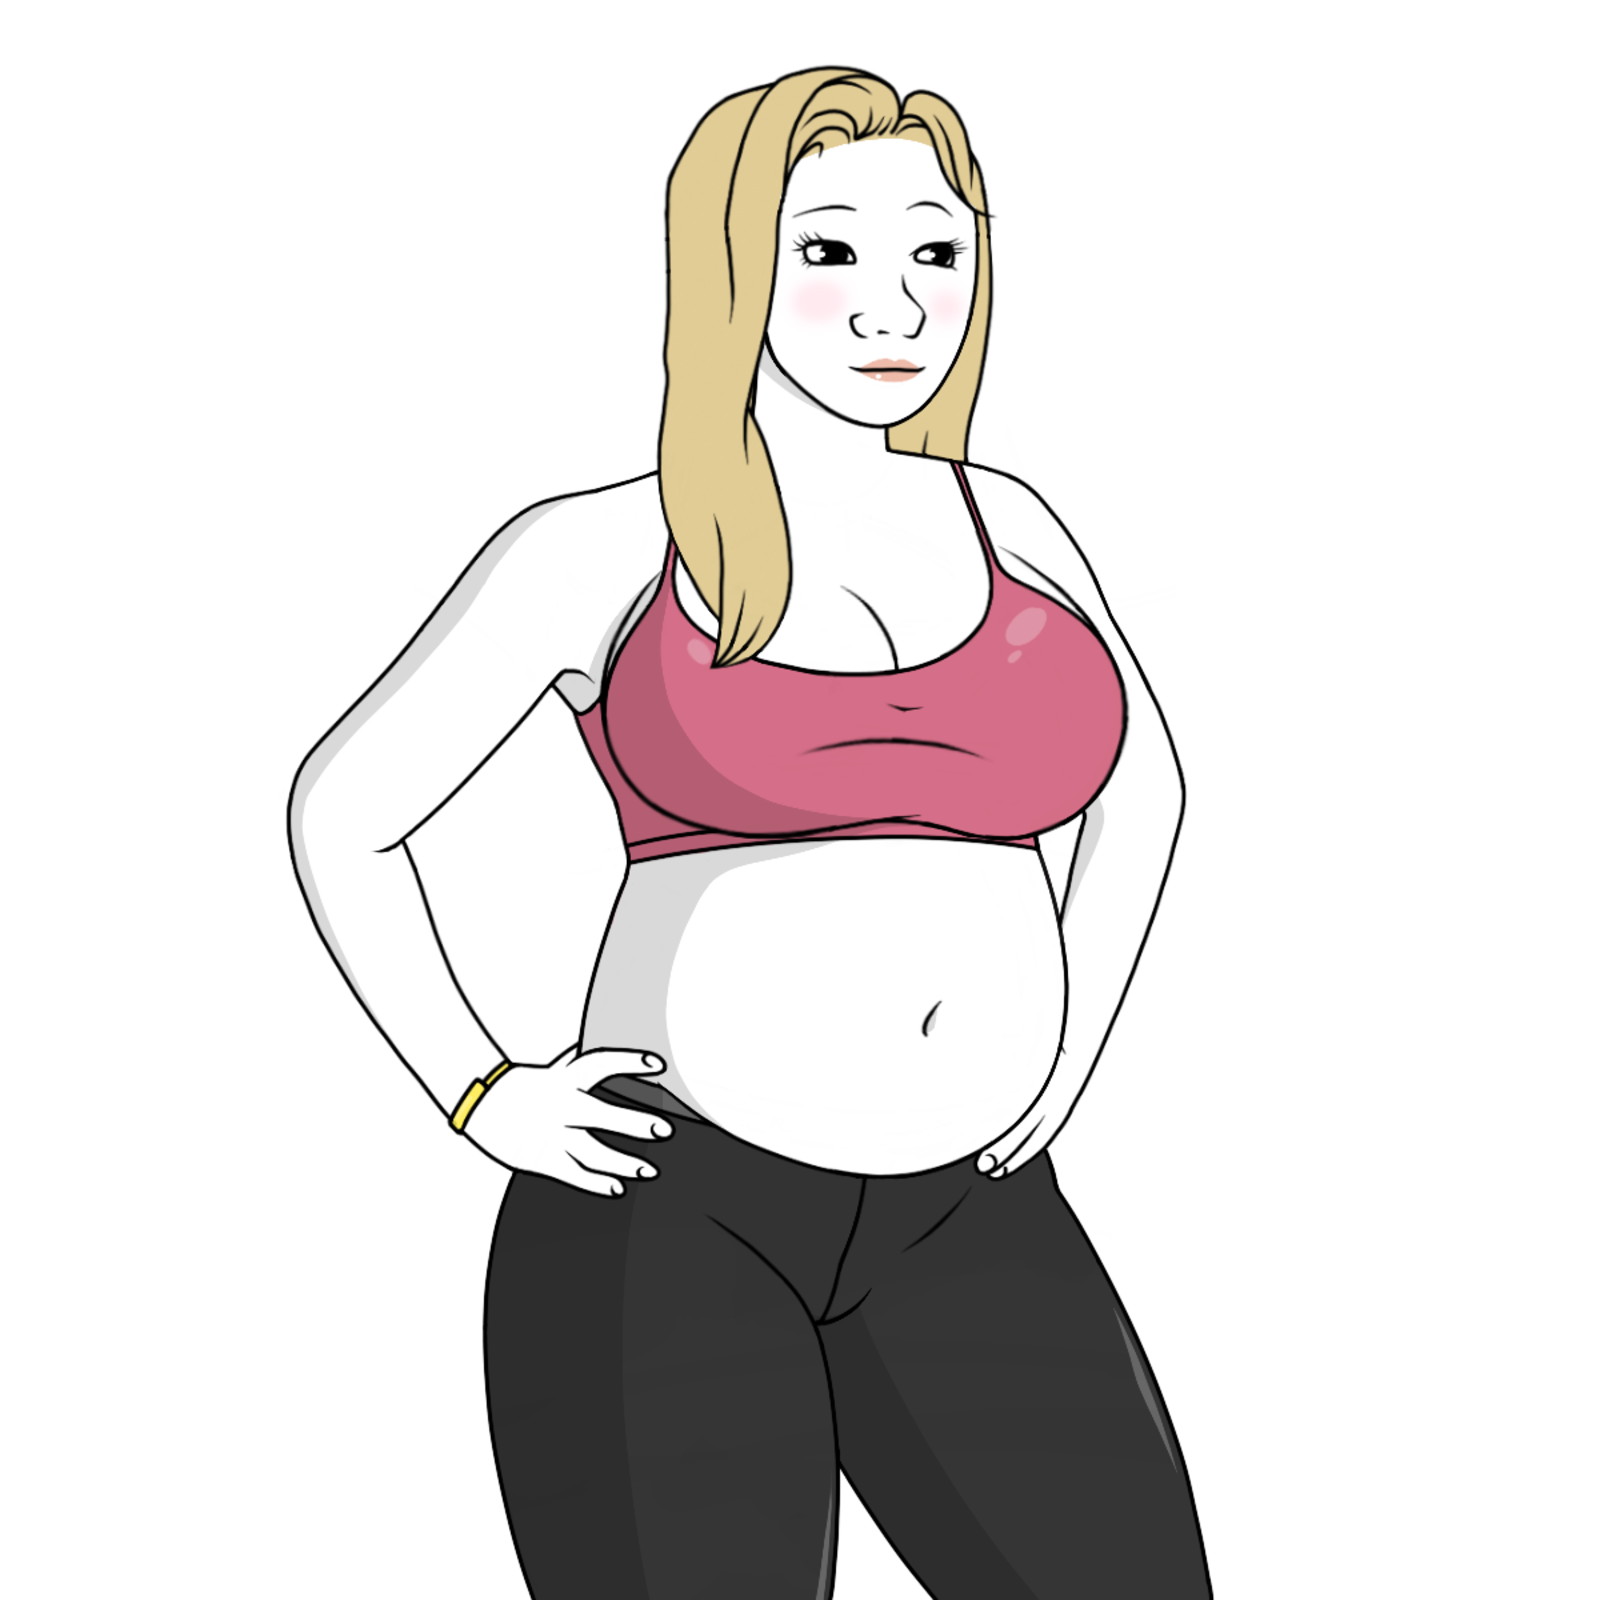
Label: 5_Trad_Wife